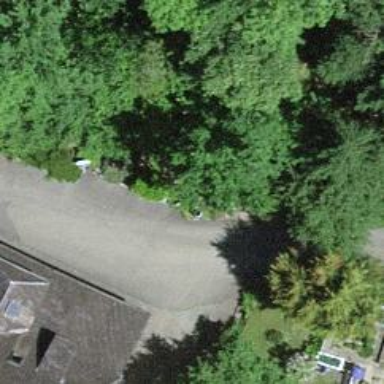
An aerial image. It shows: Garage building.